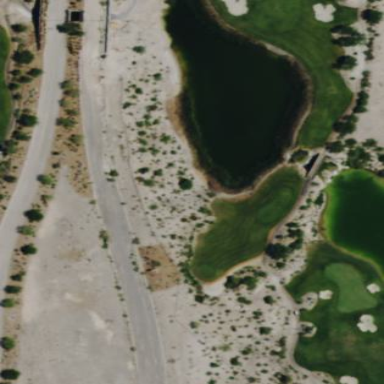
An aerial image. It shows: Rough grassy area used for golf.